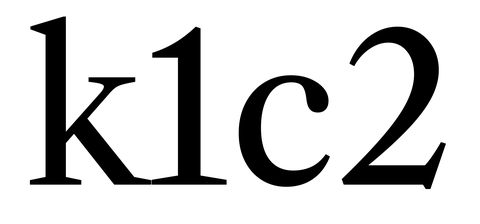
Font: LibreCaslonText_Regular